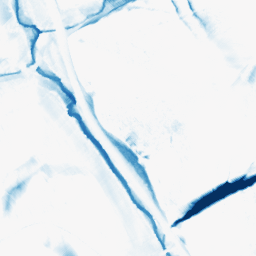
Category: morphological
Decomposition family: morphological_diamond
Decomposition parameters: operation: closing
radius: 15
Upsampling method: sinc_blackman
Upsampling parameters: scale: 4
kernel_size: 16
Upsampling scale: 4